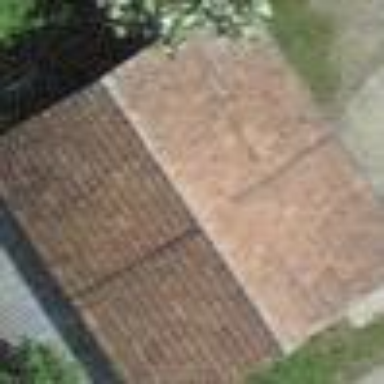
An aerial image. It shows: Shed building.